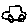
Label: car